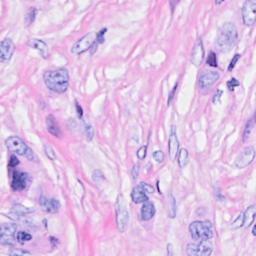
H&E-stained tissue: Breast